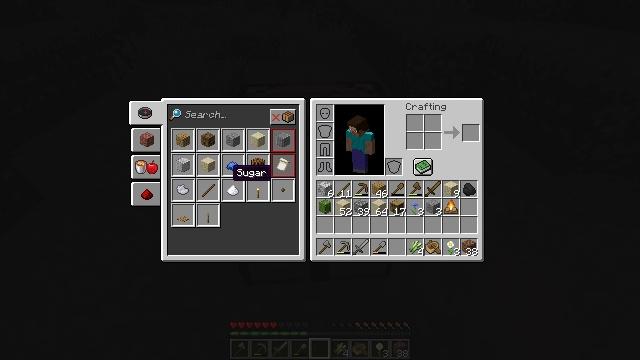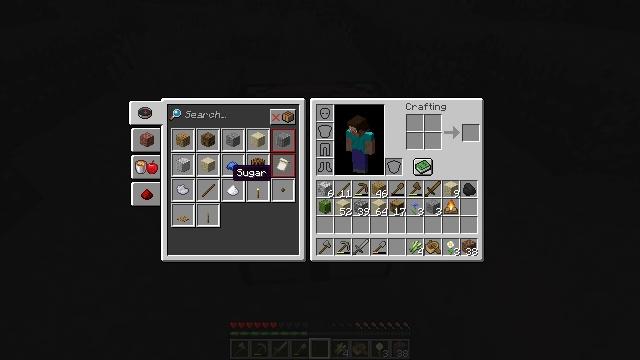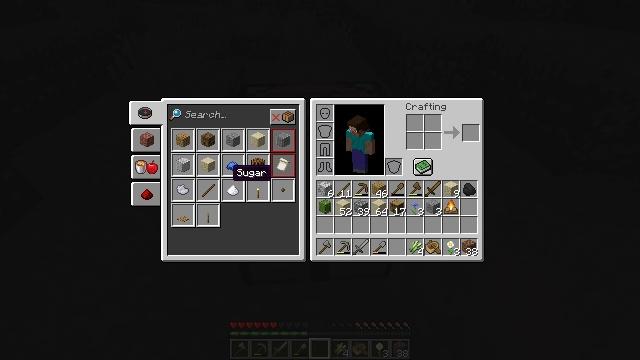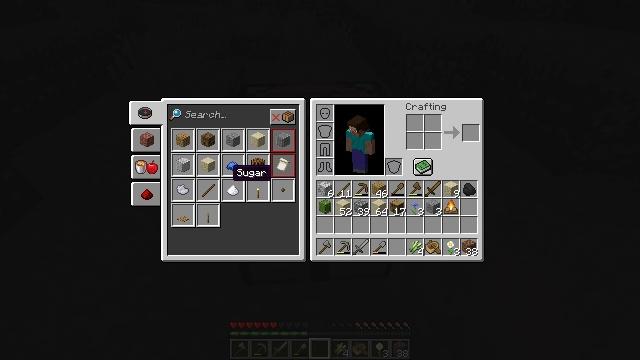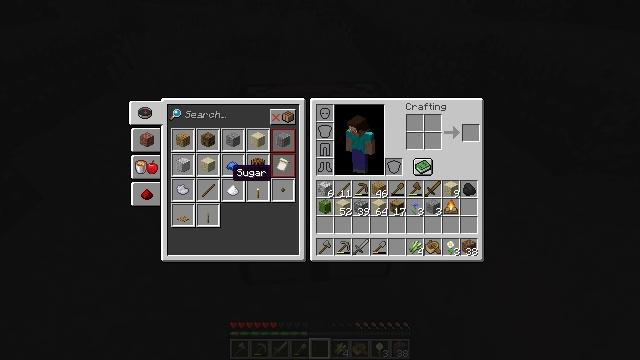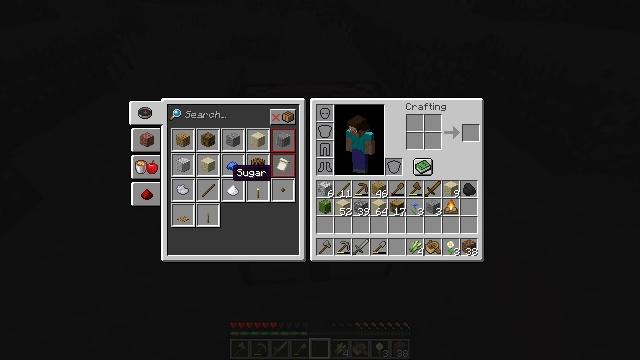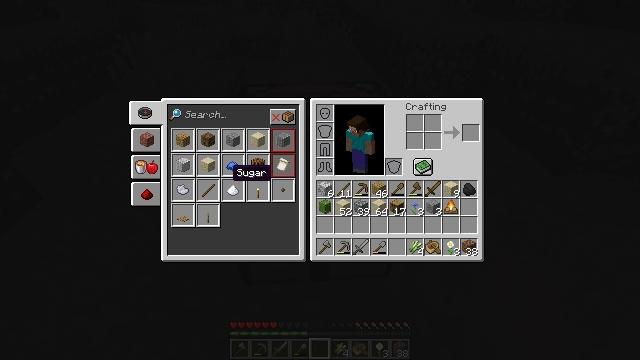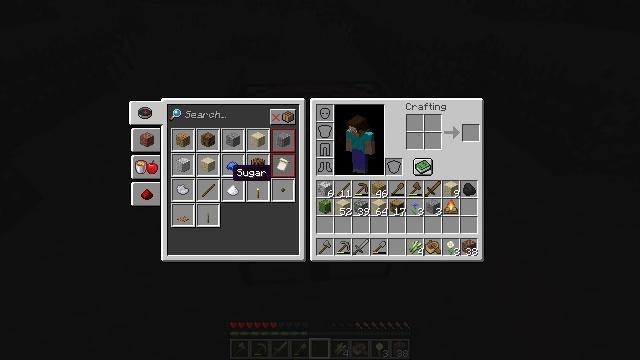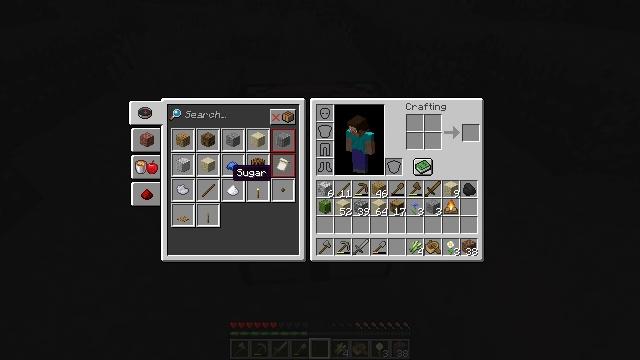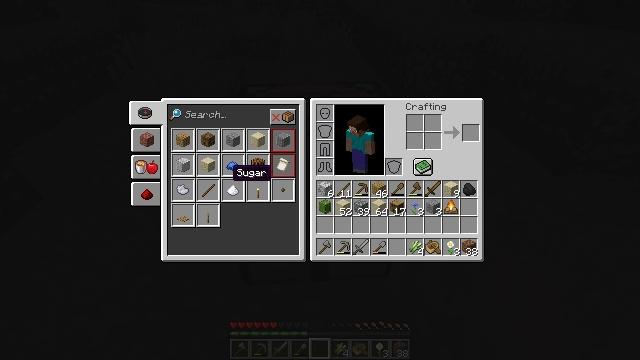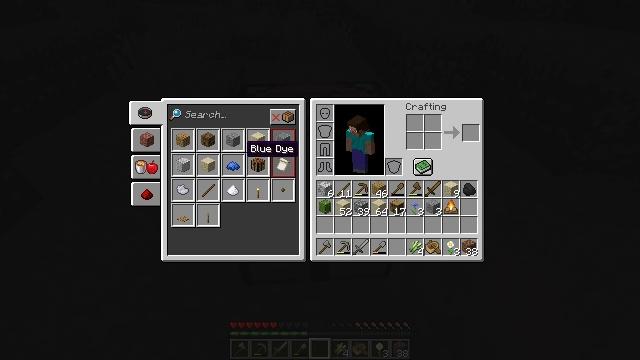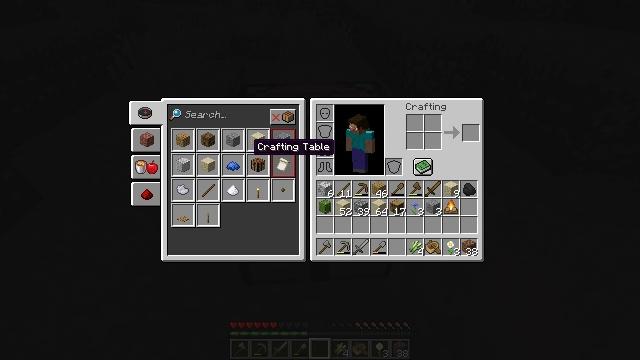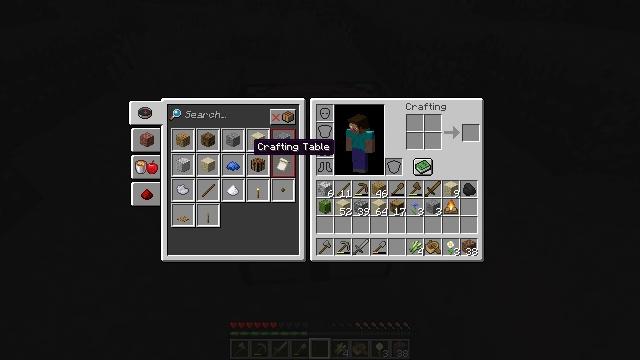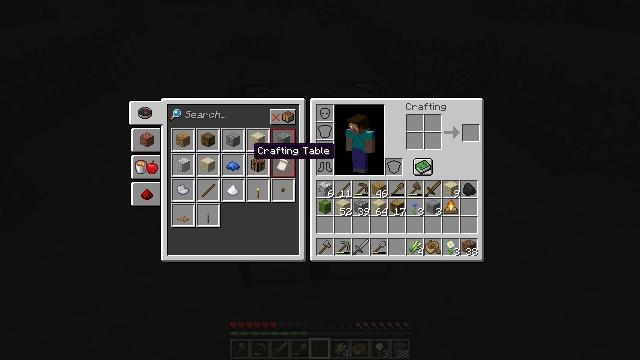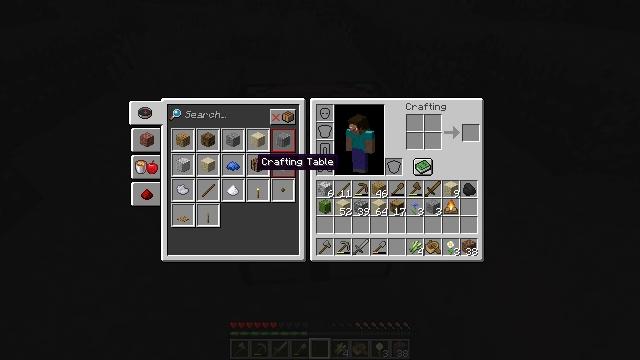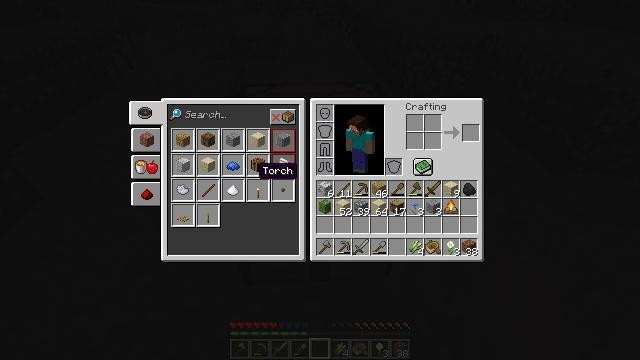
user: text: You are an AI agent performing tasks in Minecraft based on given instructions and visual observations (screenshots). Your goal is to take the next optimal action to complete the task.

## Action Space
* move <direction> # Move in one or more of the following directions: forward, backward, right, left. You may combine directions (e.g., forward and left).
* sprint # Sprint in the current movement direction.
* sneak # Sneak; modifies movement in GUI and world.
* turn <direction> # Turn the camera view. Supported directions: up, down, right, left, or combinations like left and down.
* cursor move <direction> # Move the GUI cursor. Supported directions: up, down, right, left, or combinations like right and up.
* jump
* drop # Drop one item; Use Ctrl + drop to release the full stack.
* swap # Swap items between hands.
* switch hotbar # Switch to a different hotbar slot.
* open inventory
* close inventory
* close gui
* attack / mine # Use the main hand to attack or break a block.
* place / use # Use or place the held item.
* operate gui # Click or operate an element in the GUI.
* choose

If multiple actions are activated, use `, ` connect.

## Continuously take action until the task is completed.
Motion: motion action
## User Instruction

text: Take sugarcane to craft sugar.
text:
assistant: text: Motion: no_op
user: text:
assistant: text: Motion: no_op
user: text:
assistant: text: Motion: no_op
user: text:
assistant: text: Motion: no_op
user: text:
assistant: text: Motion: no_op
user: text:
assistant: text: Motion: no_op
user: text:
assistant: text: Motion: no_op
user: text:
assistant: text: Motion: no_op
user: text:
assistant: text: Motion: no_op
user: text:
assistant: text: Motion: cursor move right and up
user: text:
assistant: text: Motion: cursor move right
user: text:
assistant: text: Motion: no_op
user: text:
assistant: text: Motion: no_op
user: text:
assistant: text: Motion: cursor move down
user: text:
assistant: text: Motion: cursor move down
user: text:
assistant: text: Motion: no_op
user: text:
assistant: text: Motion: no_op
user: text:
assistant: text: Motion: no_op
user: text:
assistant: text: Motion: no_op
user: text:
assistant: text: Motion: no_op
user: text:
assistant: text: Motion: cursor move left
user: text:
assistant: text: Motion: no_op
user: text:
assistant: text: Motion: no_op
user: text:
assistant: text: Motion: no_op
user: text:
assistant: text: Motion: no_op
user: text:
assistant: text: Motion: no_op
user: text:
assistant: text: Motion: no_op
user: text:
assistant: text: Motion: no_op
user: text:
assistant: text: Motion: cursor move up
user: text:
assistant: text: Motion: cursor move right